Question: In my main I have object with some data in it. I want to delete all this data through using method () that does this job. How can I do it?

Inside Preferences.java there is a which, when activated, expected to use method in object that I need to access.
Thanks in advance.
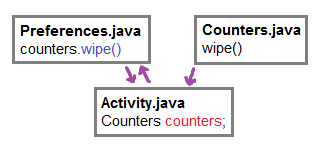
Answer: Just make this object as .
Then you can access to this object by class name.
'''
Activity.counters.wipe();
'''
But, keeping data in activities is a bad practice in android development